Field crop: tomato
Growth stage: 1
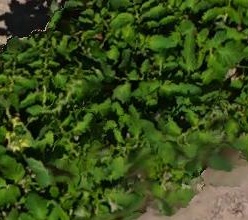
Species: tomato